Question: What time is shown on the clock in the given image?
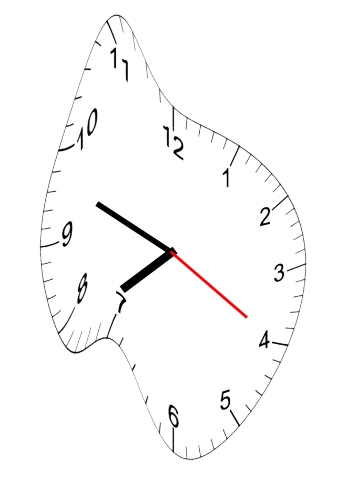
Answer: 07:48:20